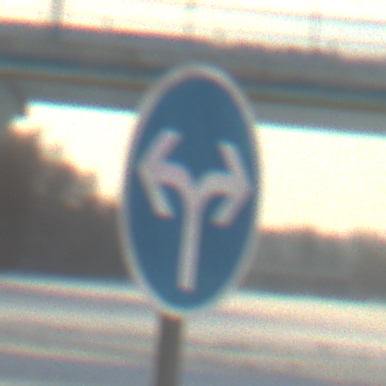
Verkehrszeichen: VorgeschriebeneFahrtrichtungRechtsOderLinks
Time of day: MorningAfternoon
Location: Outdoor (Suburban)
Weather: PartlyCloudy
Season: NotSpecified
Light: Natural